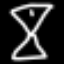
Label: hourglass